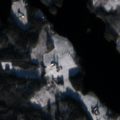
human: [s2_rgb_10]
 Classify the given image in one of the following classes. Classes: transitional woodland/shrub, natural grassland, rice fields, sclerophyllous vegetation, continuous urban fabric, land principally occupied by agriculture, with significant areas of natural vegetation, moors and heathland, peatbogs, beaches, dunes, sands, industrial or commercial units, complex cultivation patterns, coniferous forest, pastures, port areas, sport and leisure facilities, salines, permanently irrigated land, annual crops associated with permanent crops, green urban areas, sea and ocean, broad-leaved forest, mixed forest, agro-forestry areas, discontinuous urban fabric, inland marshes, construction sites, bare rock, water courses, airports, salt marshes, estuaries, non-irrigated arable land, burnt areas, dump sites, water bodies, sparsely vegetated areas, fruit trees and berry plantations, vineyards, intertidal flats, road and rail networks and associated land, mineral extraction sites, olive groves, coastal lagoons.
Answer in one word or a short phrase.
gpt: land principally occupied by agriculture, with significant areas of natural vegetation, coniferous forest, mixed forest, water bodies